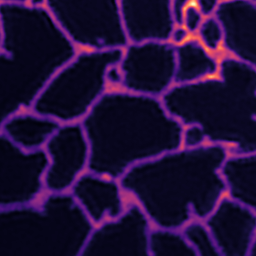
Label: Super-resolution ER image